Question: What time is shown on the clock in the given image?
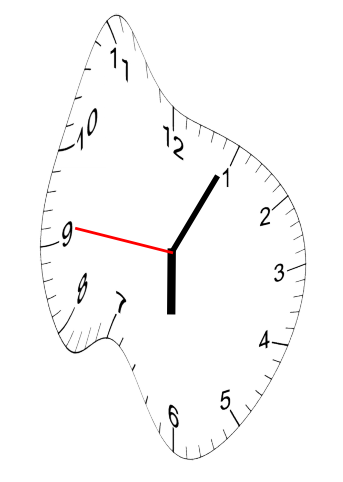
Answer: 06:04:46